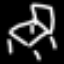
Label: chair